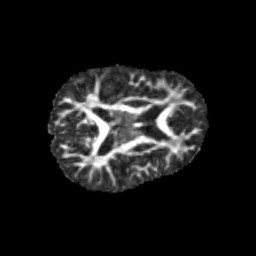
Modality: FA
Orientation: axial
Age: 11
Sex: male
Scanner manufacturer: siemens
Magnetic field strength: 3 T
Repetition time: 3.8 s
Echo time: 0.07 s